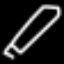
Label: pencil